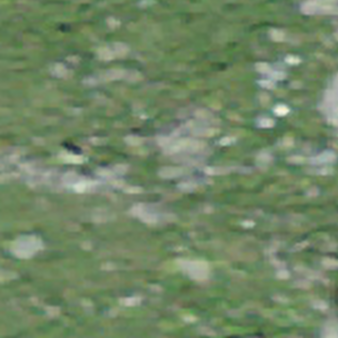
Label: other